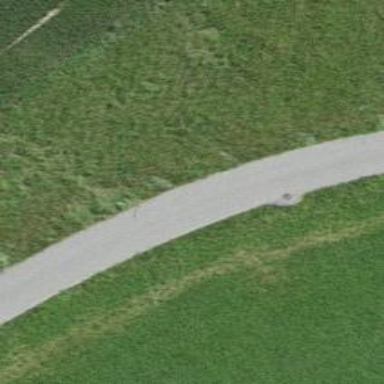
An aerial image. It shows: Unclassified road with no sidewalk.